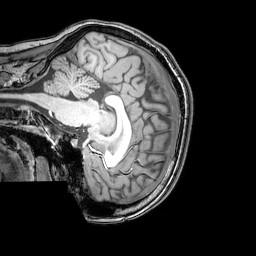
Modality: T1w
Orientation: sagittal
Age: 25
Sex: female
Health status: healthy
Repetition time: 0.081 s
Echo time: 0.037 s